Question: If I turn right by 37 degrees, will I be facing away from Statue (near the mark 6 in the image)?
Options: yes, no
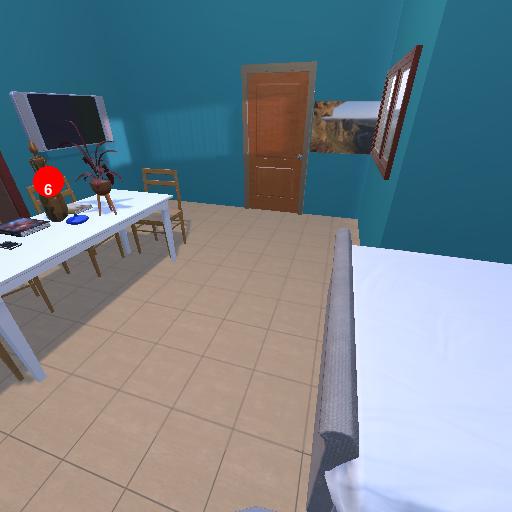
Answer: yes